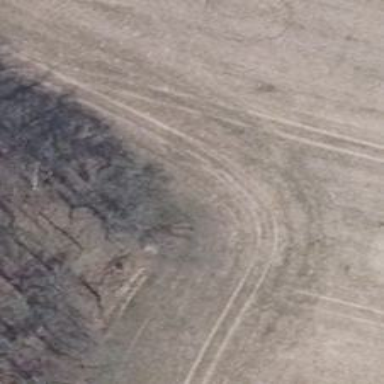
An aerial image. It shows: Row of trees in natural setting.